Interaction volume radius: 5 \u00c5
Interaction volume height: 40 \u00c5
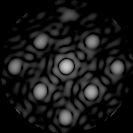
Disorder parameter: 0.1122